Current action and preconditions to check: trajectory_clear

Your task: For each precondition in the list above, predict whether it will hold at this action.

Consider the current scene as observed from the mobile robot's camera, and analyze the predicted future states of all dynamic agents (e.g., people, animals, vehicles, or any moving entities) within the NEXT SECOND.

IMPORTANT: Only answer "very likely" if you are absolutely certain—based on strong, clear evidence—that a dynamic agent will violate the precondition in the predicted future state. Do NOT answer "very likely" for unlikely, ambiguous, or low-probability risks.

Ask yourself for each precondition: Is there a high probability, with clear and convincing evidence, that the predicted future states of any dynamic agent will interfere with the predicted future state of the currently executing action within the NEXT SECOND, causing that precondition to fail?

Assess the risk level based on these predictions. Use "likely" or "very likely" if motions create a clear risk of interference.

Use "neutral" or "improbable" if agents are nearby but their predicted paths are clearly diverging or non-conflicting.

Failure Risk Categories: "very improbable", "improbable", "neutral", "likely", "very likely"

Answer Format: Output ONLY the probability_of_failure value from these categories: "very improbable", "improbable", "neutral", "likely", "very likely"

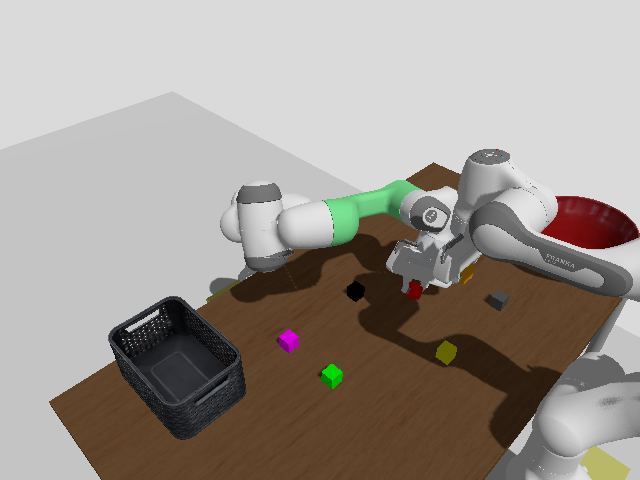

Answer: very improbable